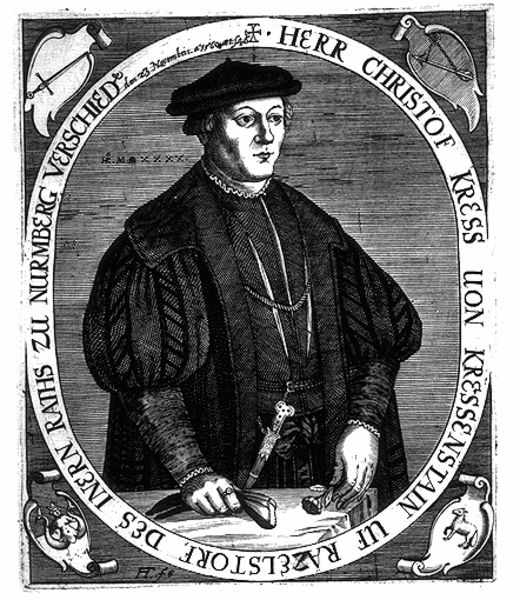
Titel: Bildnis des Christopher Kress von Kressenstein
Künstler: Hans Troschel
Institution: (Seriendruck)
Schlagwörter: hand, mann, umhang, weiß, gelb, sitzen, blume, frau, frisur, grau, haar, handschuh, hut, kleid, licht, mund, nase, raum, schwarz, stirn, tisch, tür, zimmer, blick, blüte, dame, gürtel, hund, rose, tier, alt, mütze, arm, arme, augen, barock, falten, gesicht, inkarnat, kragen, messer, pelz, rahmen, ärmel, bild, bildnis, halskrause, herr, hände, innenraum, portrait, porträt, signatur, tischtuch, boden, gewand, haare, halbfigur, mantel, sessel, sitzend, stehend, spitzen, knopf, renaissance, rouge, schultern, kreis, oval, pferd, rund, lächeln, holzschnitt, schrift, schlafen, bogen, kette, grafik, graphik, siebdruck, rand, kissen, gestreift, streifen, bett, türrahmen, deutsch, durchgang, laken, knöpfe, ring, lamm, schaf, buch, kreuz, haustier, druck, lithographie, schnitt, schwarz weiss, radierung, stich, portait, fliesen, schwert, holzdruck, orden, wappen, talar, barett, chwarz, doppelkinn, halbporträt, blaugrün, dolch, mittelalter, wams, pastor, luther, gelehrter, meerjungfrau, besatz, freundlich, gelblich, kupferstich, pfeil, ornat, doktor, nett, nürnberg, rahemn, von, seriendruck, ovalo, texxt, grüns, neptun, christoph, schoßhündchen, poseidon, kuther, schoßhund, türpfosten, nachruf, christof kress, mamm, kress, christof, ting, von kressenstain, christof krebs, ratstorf